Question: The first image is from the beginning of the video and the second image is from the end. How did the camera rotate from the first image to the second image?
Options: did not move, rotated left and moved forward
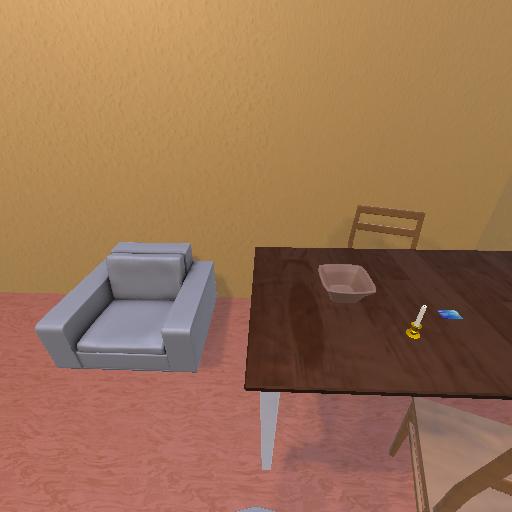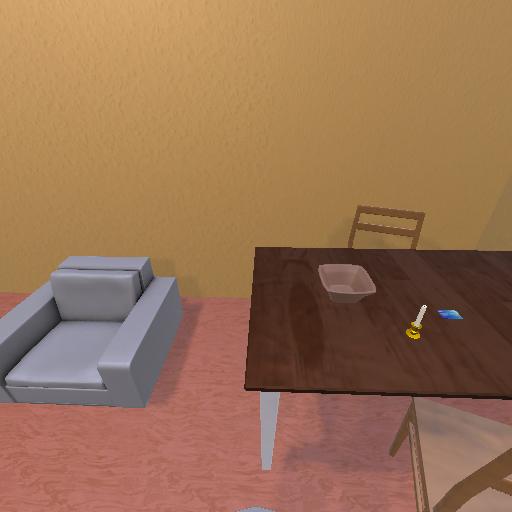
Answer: did not move